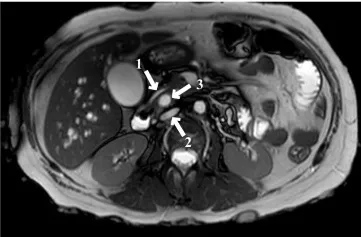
Abdominal magnetic resonance imaging. Pancreas divisum diagnosis, arrow 1 shows the ventral pancreatic duct, arrow 2 shows the dorsal pancreatic duct, and between those, the arrow 3 shows the common bile duct.
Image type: radiology (mri)